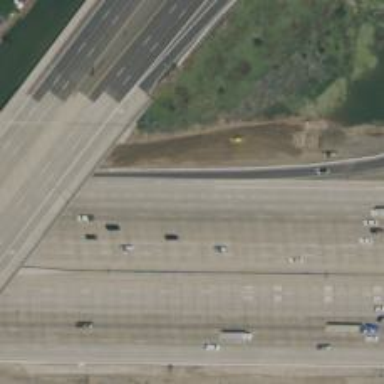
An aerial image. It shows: Motorway.